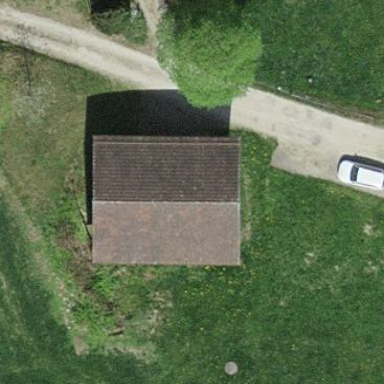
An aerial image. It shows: Barn.